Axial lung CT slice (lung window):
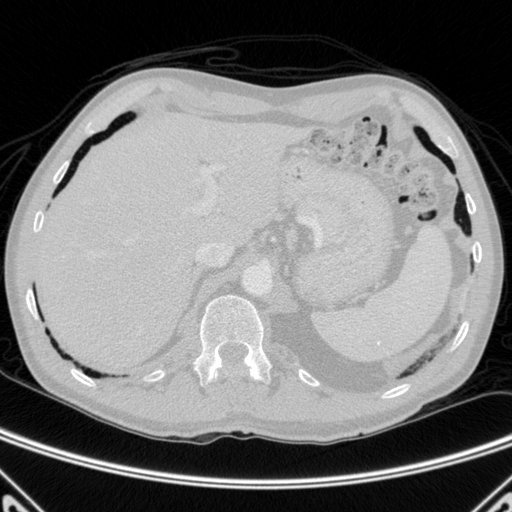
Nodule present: no